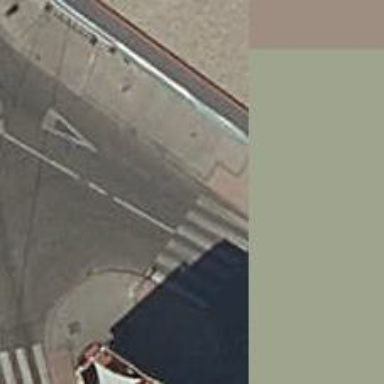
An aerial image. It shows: Marked crossing on the road.